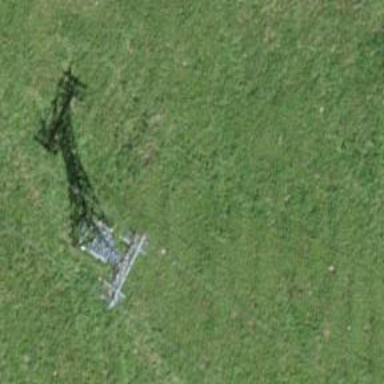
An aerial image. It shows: Pylon for aerialway.